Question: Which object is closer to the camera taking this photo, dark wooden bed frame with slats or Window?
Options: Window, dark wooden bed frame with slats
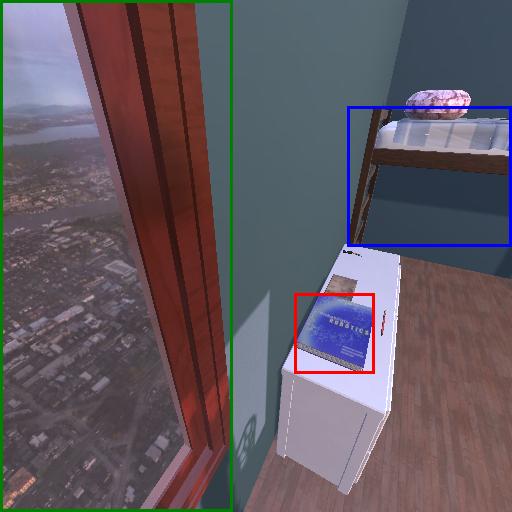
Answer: Window